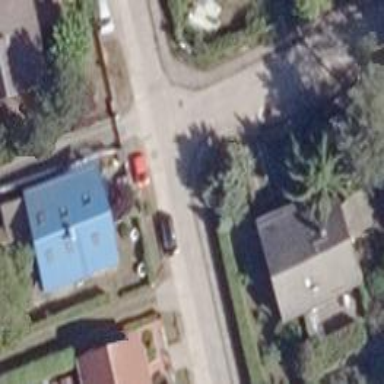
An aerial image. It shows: Concrete residential road with sidewalk on the left.